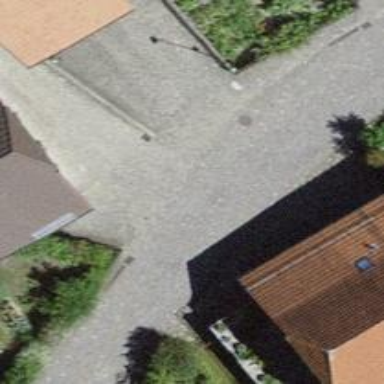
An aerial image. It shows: Residential road with sett surface.